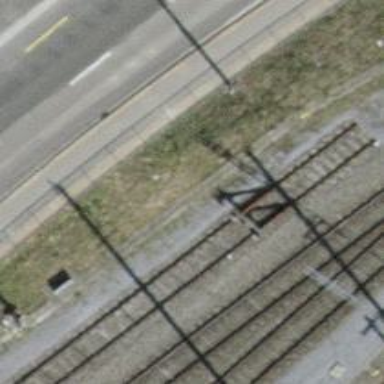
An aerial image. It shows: Railway buffer stop.